Question: I have the following situation:

For ech tree node I have a different type of image icon.
The way I actually set these icons is by overriding 'getTreeCellRendererComponent', verifying the user object (the title), and then painting the icon.
Else, set the icon to an object icon (for o3) because it does not have a stable name.
'''
private final String OBJECTS, OBJECT, MATERIAL, DIMENSIONS, L, W, H,
LEFT, RIGHT, FRONT, BACK, TOP, BOTTOM; //=...
@Override
public Component getTreeCellRendererComponent(JTree tree, Object value,
boolean sel, boolean expanded, boolean leaf, int row, boolean hasFocus) {
super.getTreeCellRendererComponent(tree, value, sel, expanded, leaf, row, hasFocus);
node = (DefaultMutableTreeNode) value;
String str = node.getUserObject().toString().toLowerCase();
if (str.contains("objects")) {
setIcon(new ImageIcon(OBJECTS));
}
else if (str.contains("components")) {
setIcon(new ImageIcon(OBJECTS));
}
else if (str.contains("dimensions")) {
setIcon(new ImageIcon(DIMENSIONS));
}
else if (str.contains("materials")) {
setIcon(new ImageIcon(MATERIAL));
}
else if (str.contains("length")) {
setIcon(new ImageIcon(L));
}
else if (str.contains("width")) {
setIcon(new ImageIcon(W));
}
else if (str.contains("height")) {
setIcon(new ImageIcon(H));
}
else if (node.getParent().toString().toLowerCase().contains("components") ||
node.getParent().toString().toLowerCase().contains("objects")) {
setIcon(new ImageIcon(OBJECT));
}
return this;
}
'''
I am stuck at painting Materials' children.
I know the order (up, down, L, R, front, bottom), but I need a way to identify the nodes.
I was thinking to get their parent and somehow identify them by their number in the childer list. Need help here.
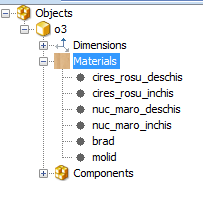
Answer: You have the problem to formulate the decision that maps an image/icon to the node.
I suggest you use the strategy pattern so that you can change the way on how to find out which icon should be used for the node in question.
You can then try different ways to solve the problem and also the routine does not get stuck with all the ifs and such.